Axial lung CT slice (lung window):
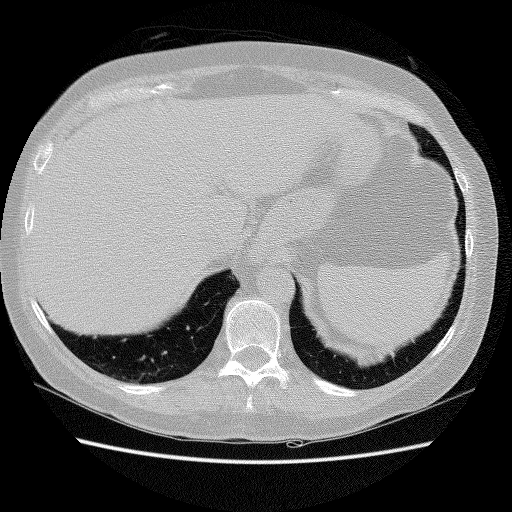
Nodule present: no